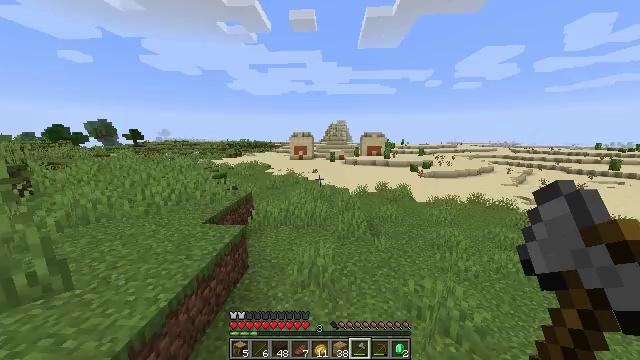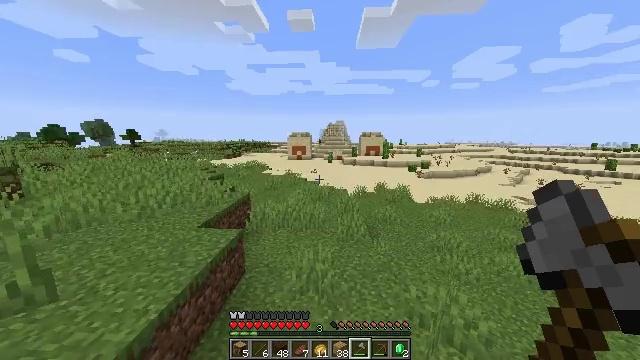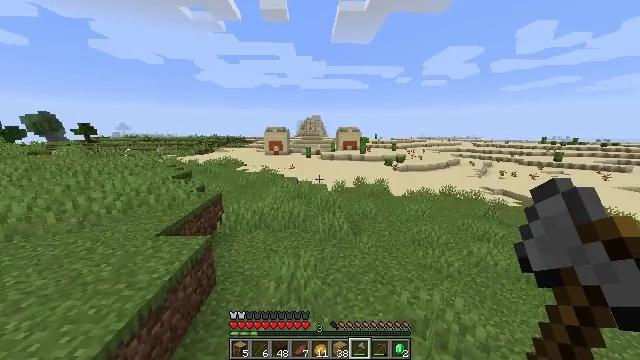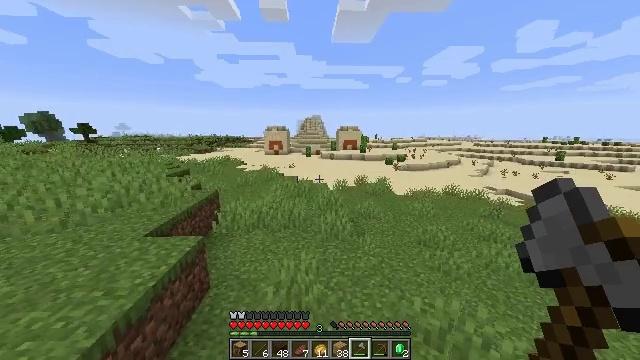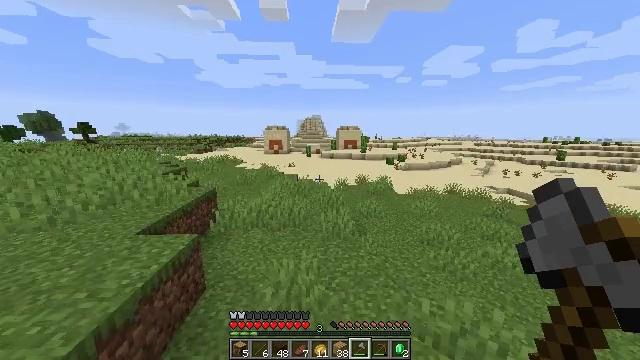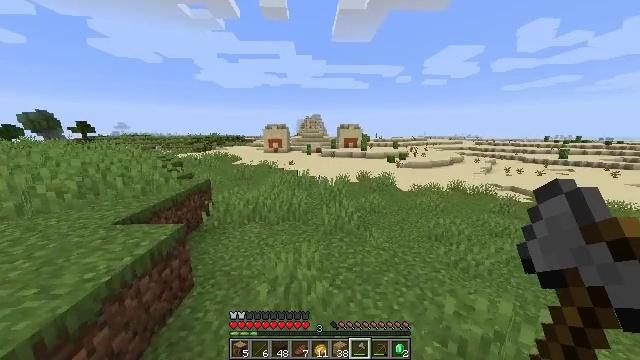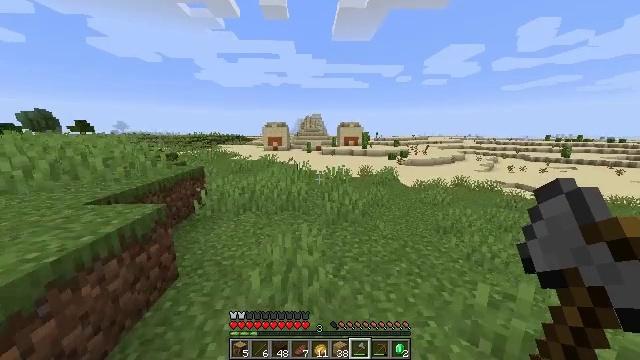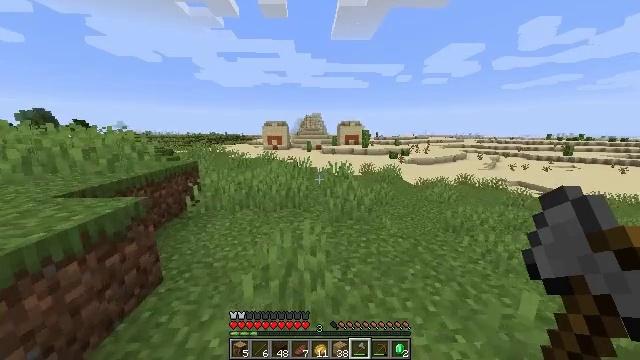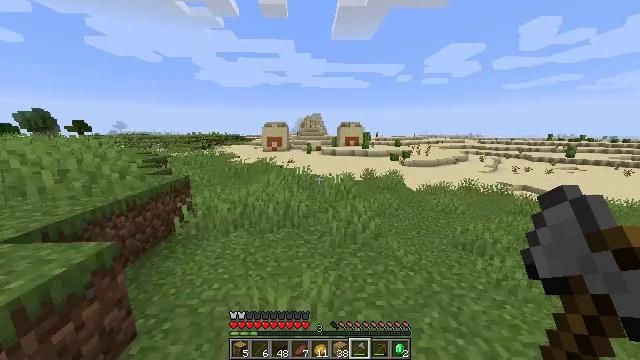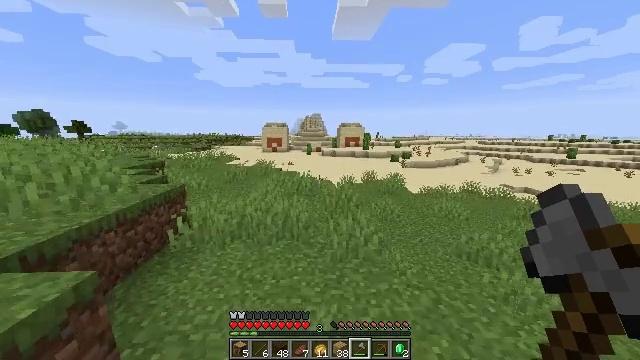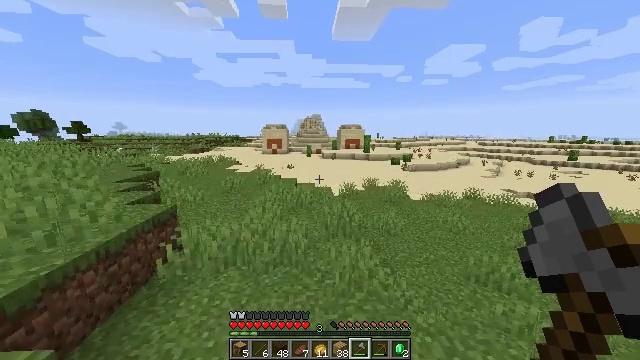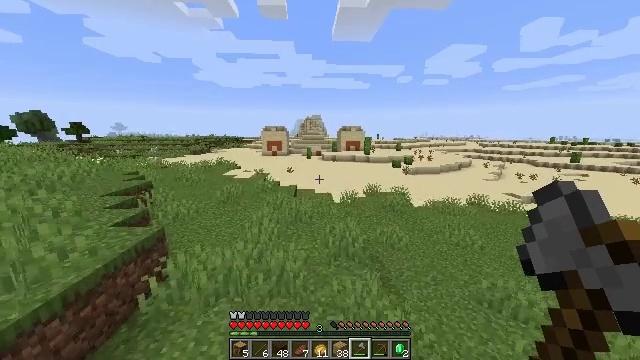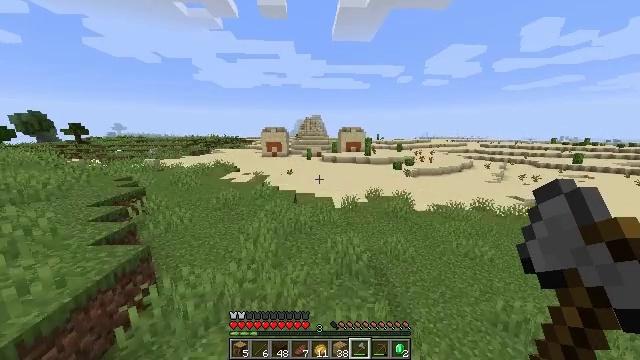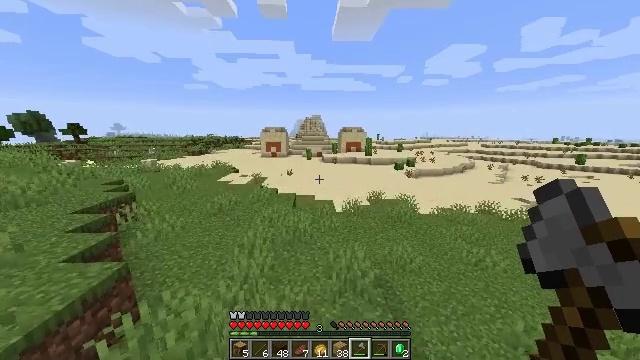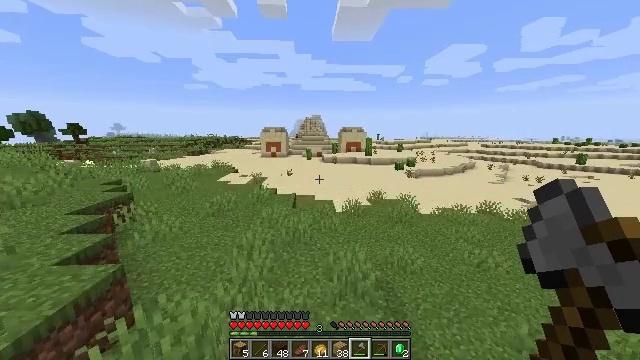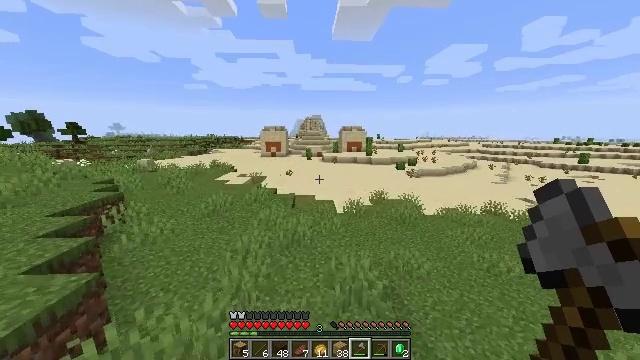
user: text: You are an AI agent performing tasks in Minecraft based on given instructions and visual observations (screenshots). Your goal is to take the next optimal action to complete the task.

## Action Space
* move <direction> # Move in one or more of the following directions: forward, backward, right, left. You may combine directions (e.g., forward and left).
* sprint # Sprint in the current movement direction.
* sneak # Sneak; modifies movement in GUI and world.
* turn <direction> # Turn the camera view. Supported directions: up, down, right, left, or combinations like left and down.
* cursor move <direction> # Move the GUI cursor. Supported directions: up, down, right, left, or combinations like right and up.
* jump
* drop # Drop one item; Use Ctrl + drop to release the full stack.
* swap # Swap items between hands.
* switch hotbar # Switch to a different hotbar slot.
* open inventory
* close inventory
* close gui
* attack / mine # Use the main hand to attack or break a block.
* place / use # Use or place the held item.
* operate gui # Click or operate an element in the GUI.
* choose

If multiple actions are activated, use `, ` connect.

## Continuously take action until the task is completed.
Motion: motion action
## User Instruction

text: Collect sandstone by mining.
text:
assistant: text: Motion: move forward, jump
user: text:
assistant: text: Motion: move forward, sprint, turn right and down, jump
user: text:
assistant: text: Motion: move forward, jump
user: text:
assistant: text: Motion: move forward, jump
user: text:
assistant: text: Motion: move forward, jump
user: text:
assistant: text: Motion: move forward, jump
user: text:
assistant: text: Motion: move forward, sprint, jump
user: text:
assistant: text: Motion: move forward, sprint, jump
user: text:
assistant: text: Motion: move forward, sprint, jump
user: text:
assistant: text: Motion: move forward, sprint, jump
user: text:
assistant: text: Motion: move forward, sprint, jump
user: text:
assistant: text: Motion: move forward, jump
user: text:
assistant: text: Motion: move forward, jump
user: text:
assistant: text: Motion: move forward, jump
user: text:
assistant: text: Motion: move forward, jump
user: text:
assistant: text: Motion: move forward, jump
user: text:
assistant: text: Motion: move forward, jump
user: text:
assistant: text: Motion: move forward, jump
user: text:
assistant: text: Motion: move forward, jump
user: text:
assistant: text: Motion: move forward, sprint, jump
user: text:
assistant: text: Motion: move forward, sprint, jump
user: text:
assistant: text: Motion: move forward, sprint, jump
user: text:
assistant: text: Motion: move forward, jump
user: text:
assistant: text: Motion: move forward, jump
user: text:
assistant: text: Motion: move forward, jump
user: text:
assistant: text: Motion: move forward, jump
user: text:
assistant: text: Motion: move forward, jump
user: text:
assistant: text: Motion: move forward, jump
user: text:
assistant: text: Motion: move forward, jump
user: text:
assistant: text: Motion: move forward, jump